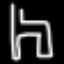
Label: chair